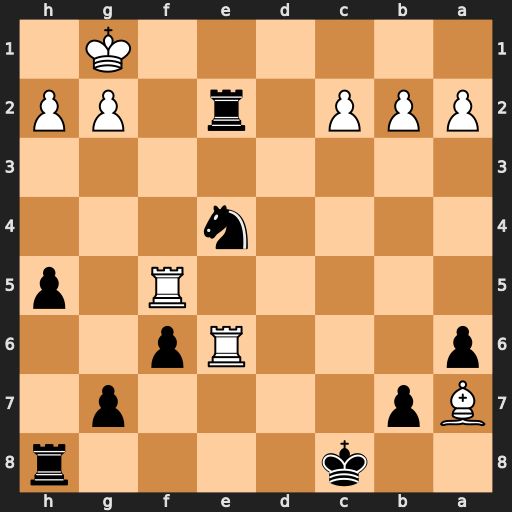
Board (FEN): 2k4r/Bp4p1/p3Rp2/5R1p/4n3/8/PPP1r1PP/6K1
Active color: b
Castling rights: -
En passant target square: -
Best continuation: Rd8 Rc5+ Kd7 Rxe4 Rxe4